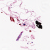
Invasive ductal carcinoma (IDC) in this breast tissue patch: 0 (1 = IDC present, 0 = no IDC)